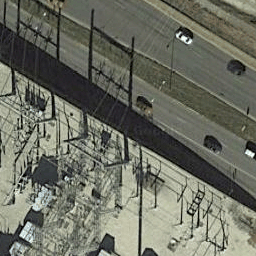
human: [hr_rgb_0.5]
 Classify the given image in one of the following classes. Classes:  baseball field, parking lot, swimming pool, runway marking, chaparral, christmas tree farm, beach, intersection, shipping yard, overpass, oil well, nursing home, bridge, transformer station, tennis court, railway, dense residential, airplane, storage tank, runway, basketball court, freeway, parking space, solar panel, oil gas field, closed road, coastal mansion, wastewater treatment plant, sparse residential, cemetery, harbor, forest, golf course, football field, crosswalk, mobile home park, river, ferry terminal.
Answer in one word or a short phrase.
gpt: transformer station